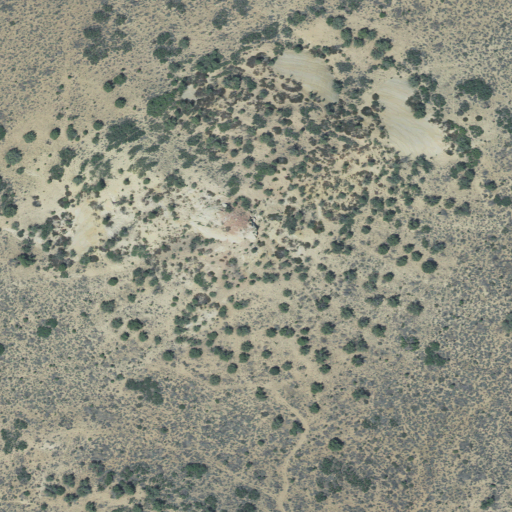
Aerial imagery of mountain in Utah named Monument Knoll containing shrub and evergreen forest